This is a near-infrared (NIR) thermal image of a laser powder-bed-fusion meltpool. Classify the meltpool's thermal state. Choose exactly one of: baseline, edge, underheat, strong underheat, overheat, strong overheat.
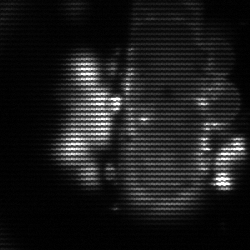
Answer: strong underheat